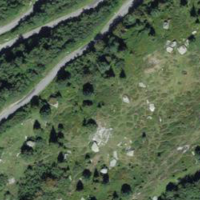
EUNIS habitat code: 26
Species observed at this site:
Parnassia palustris
Saxifraga rotundifolia
Astrantia minor